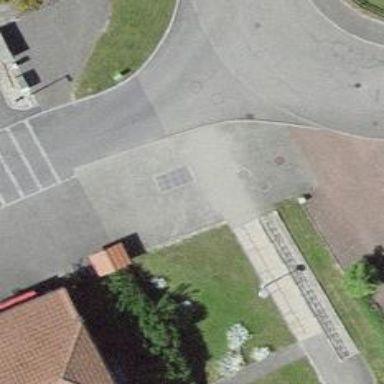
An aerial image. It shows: Concrete steps.